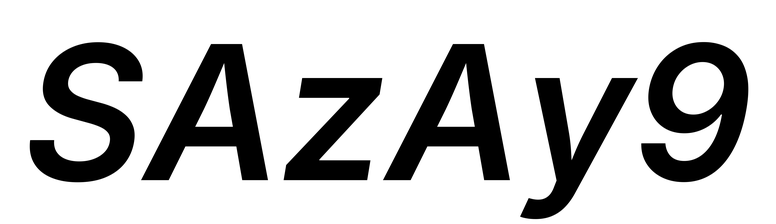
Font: Inter-Italic_SemiBold_Italic